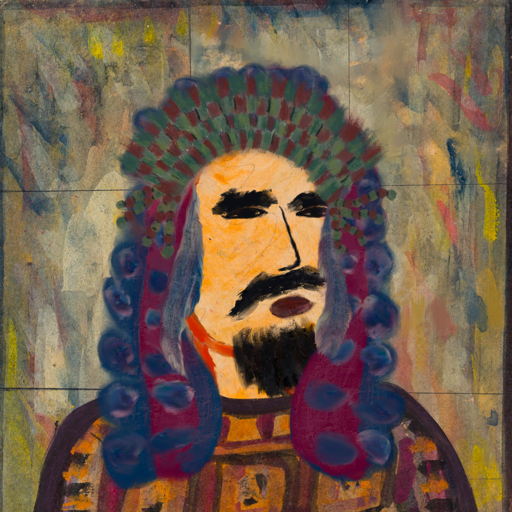
Background: GypsyMother, Head And Neck Side: Experience, Face Side: Mosgoul, Bust: Doll, Hair Side: Hill_Girl, Head Accessory: After_Raid_Crown, Second Necklace: Blank, Necklace: Blank, Baby: Blank